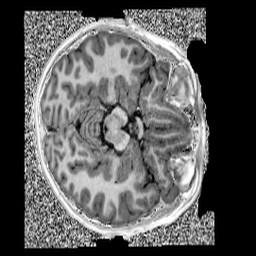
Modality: UNIT1
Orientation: axial
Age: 11
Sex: male
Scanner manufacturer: siemens
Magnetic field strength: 3 T
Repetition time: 4 s
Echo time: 0.00299 s